Interaction volume radius: 10 \u00c5
Interaction volume height: 25 \u00c5
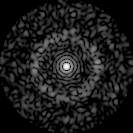
Disorder parameter: 0.8433